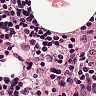
Metastatic tissue present: no